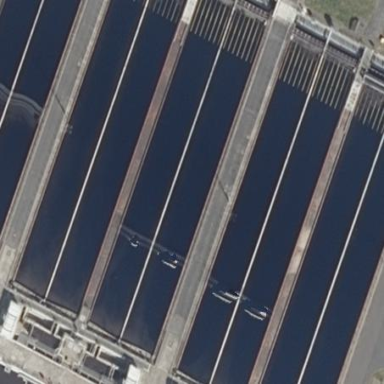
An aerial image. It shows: Image of wastewater.